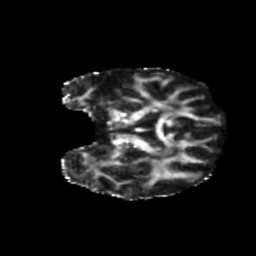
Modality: FA
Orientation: coronal
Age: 59
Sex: female
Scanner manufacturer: siemens
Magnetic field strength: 3 T
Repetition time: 5.25 s
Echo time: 0.08 s